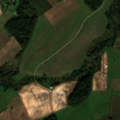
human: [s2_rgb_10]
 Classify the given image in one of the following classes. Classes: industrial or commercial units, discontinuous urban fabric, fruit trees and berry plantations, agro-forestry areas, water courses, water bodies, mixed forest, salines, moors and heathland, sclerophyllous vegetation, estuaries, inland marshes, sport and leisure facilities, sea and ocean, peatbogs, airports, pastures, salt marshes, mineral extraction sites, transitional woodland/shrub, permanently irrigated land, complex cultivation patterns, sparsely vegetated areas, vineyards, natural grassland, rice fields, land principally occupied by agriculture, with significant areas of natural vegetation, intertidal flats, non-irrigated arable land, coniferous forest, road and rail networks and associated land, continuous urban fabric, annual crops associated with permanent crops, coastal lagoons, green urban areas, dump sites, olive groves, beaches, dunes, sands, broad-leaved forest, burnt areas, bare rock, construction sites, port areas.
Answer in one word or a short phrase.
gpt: non-irrigated arable land, pastures, land principally occupied by agriculture, with significant areas of natural vegetation, broad-leaved forest